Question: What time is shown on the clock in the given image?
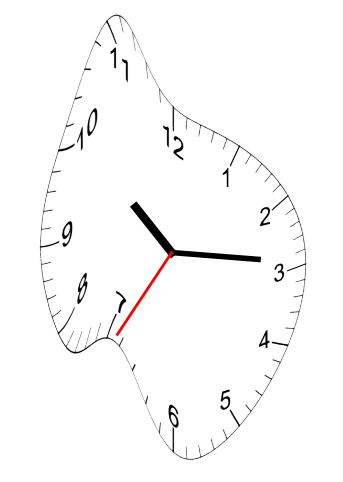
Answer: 10:14:35